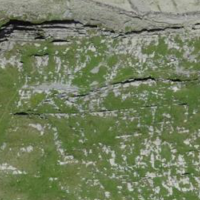
EUNIS habitat code: 48
Species observed at this site:
Dryas octopetala